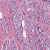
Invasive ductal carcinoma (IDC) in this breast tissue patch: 1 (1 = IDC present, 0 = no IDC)